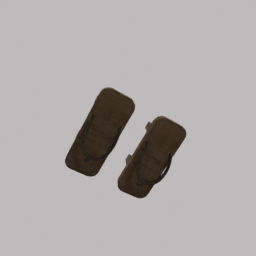
Label: people